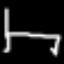
Label: bed